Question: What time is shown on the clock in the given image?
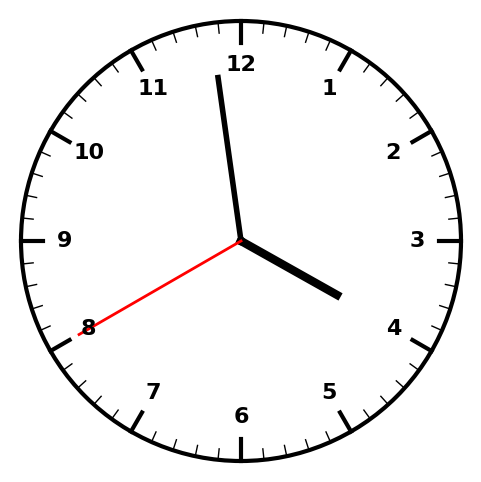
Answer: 03:58:40